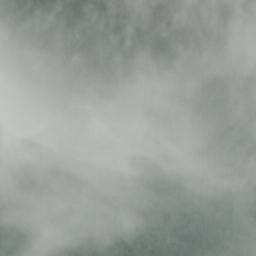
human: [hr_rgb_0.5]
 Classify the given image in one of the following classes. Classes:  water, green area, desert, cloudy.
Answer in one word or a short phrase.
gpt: cloudy